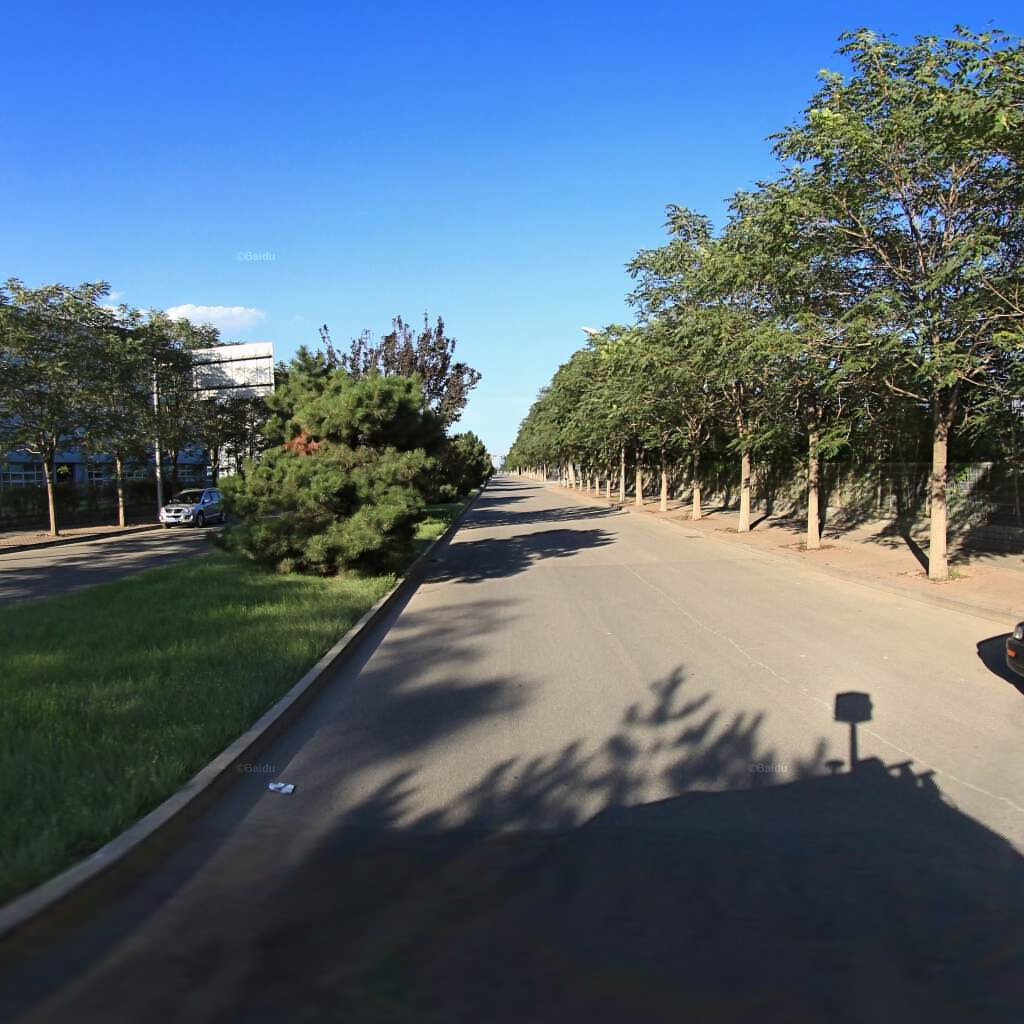
Region: Haidian
Road damage annotations: longitudinal crack